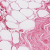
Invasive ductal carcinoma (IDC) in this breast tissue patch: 0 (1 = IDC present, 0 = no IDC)